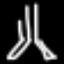
Label: The Eiffel Tower